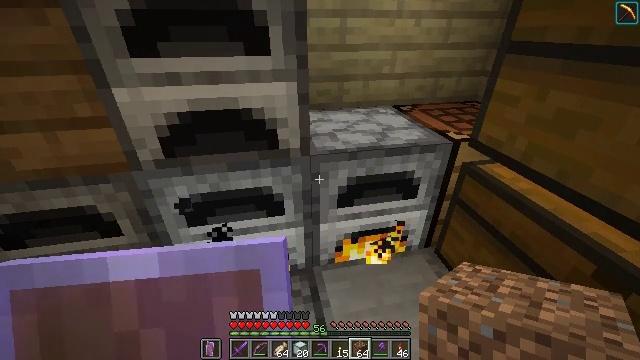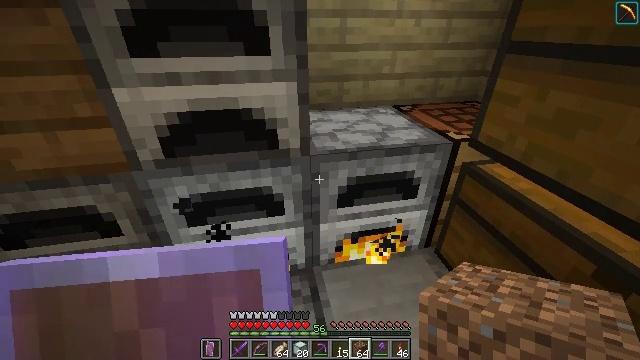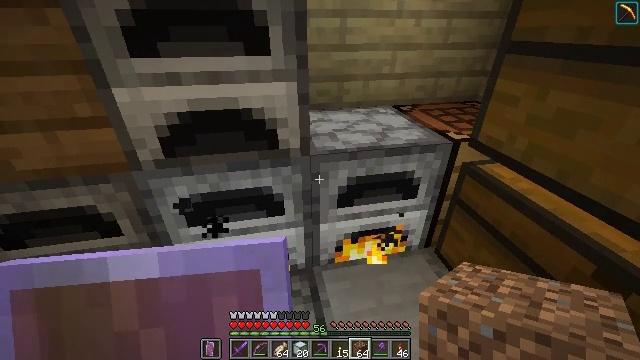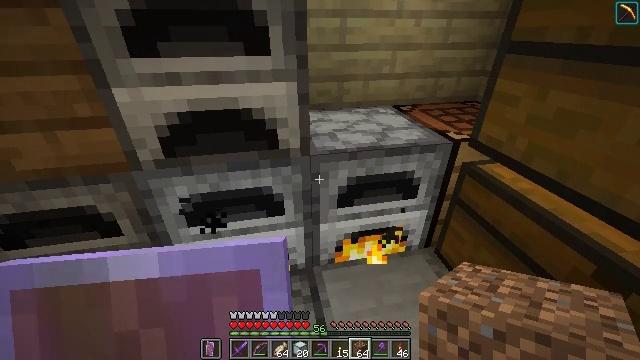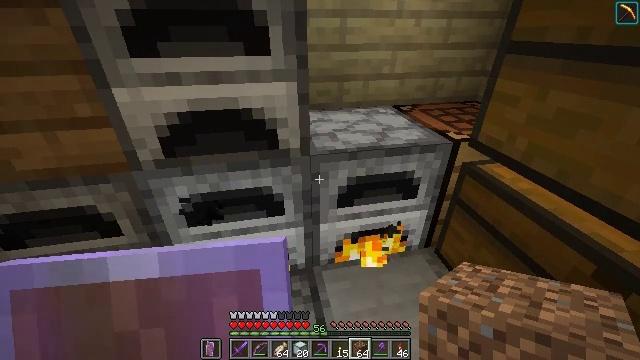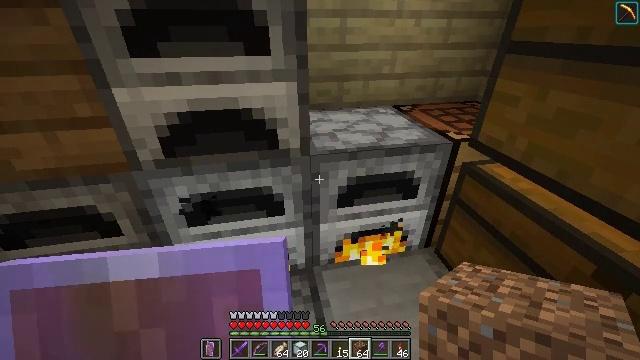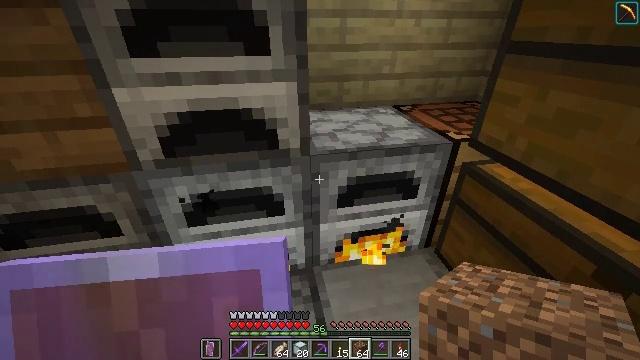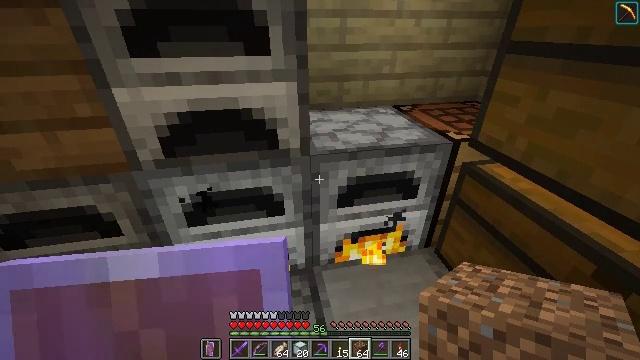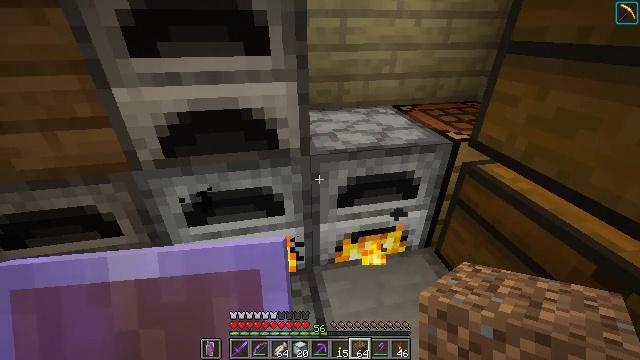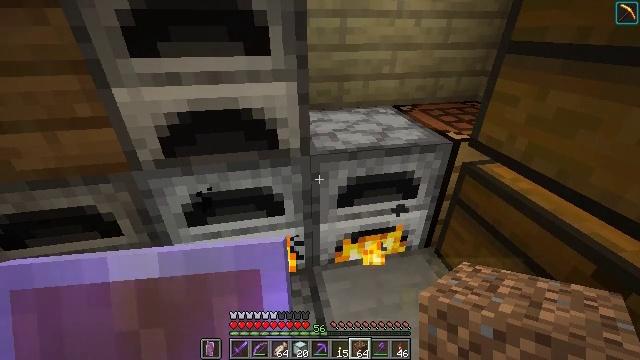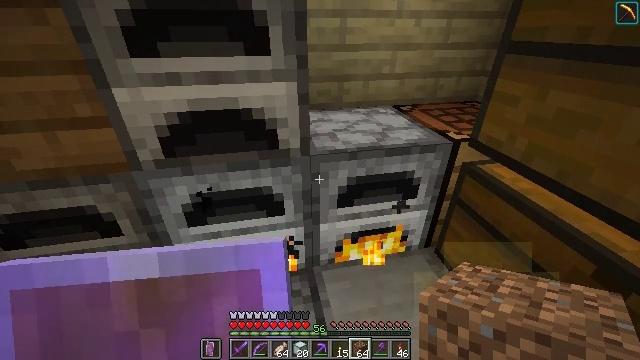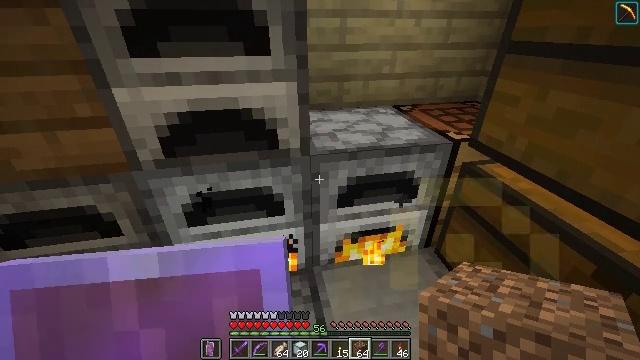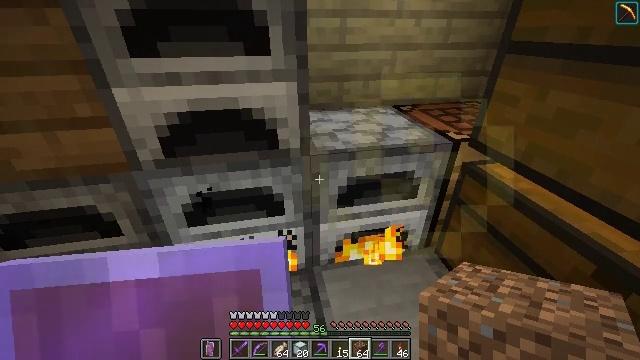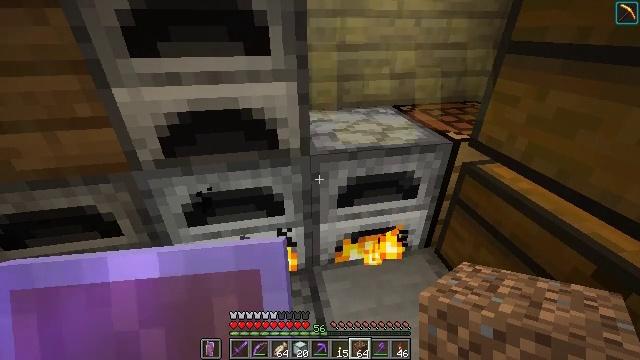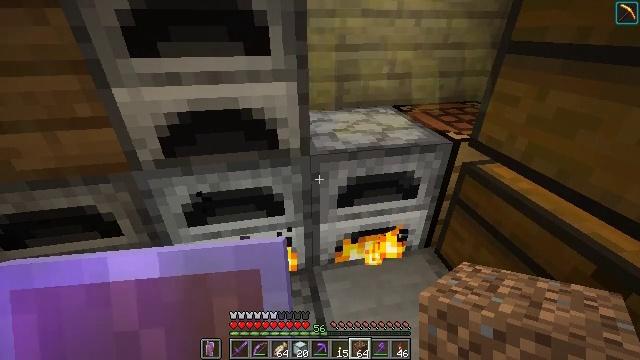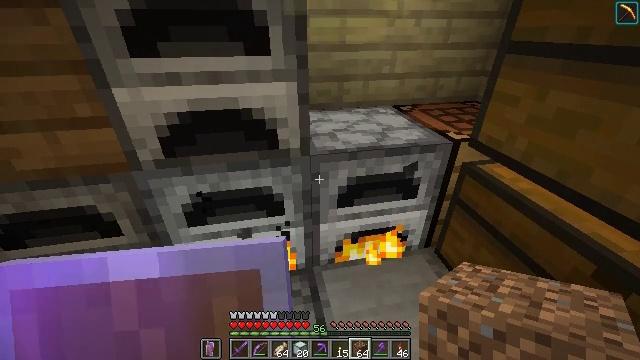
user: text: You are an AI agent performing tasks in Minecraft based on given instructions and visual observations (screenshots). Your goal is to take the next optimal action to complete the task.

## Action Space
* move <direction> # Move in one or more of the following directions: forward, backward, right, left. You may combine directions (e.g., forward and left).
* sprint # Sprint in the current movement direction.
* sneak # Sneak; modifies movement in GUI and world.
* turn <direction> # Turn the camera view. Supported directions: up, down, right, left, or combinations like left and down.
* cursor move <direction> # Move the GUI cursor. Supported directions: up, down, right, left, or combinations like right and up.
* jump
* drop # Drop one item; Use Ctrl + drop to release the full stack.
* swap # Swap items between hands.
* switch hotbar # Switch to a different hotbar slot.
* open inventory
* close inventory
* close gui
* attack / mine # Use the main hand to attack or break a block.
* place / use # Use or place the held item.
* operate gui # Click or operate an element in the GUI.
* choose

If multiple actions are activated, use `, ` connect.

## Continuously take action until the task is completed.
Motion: motion action
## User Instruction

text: Smelt a cactus to craft green dye.
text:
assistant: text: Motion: no_op
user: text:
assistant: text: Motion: no_op
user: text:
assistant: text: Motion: no_op
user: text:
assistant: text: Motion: no_op
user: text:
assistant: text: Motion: no_op
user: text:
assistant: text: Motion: no_op
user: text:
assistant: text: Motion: no_op
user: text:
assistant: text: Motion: no_op
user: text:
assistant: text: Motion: no_op
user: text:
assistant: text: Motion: no_op
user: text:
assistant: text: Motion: no_op
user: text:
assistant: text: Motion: no_op
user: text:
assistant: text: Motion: no_op
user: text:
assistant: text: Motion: no_op
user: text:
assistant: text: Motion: no_op
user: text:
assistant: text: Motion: no_op
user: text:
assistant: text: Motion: no_op
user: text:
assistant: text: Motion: no_op
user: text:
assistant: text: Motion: no_op
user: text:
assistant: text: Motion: no_op
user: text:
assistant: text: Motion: no_op
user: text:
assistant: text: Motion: no_op
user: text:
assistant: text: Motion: no_op
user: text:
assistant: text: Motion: no_op
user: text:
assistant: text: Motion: no_op
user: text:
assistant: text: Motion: no_op
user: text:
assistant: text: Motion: no_op
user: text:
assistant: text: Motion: no_op
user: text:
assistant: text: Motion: no_op
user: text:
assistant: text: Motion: no_op